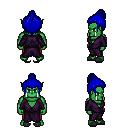
a pixel art fantasy rpg character, male body template, orc, green skin, purple robe, red pants, blue short topknot hairstyle, gray slippers, four views (front, back, left, right), 2x2 character sprite sheet, small pixel art, hard edges, no anti-aliasing